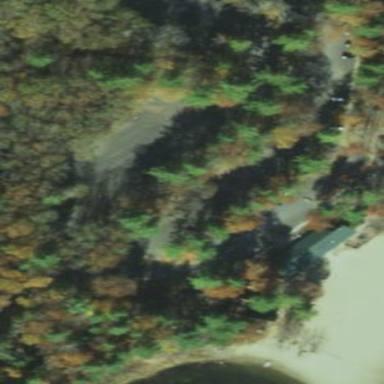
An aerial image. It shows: Paved parking area.